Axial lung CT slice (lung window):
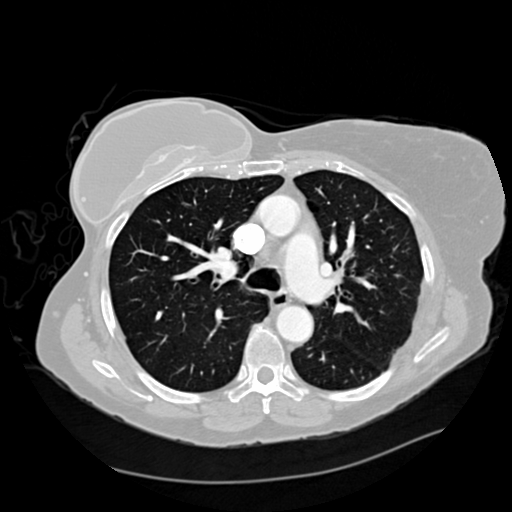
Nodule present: no